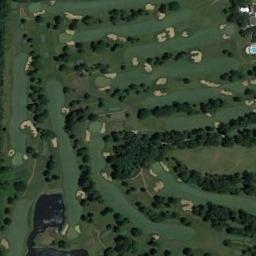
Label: golf_course